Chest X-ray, PA view. Patient: 45 years old, sex F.
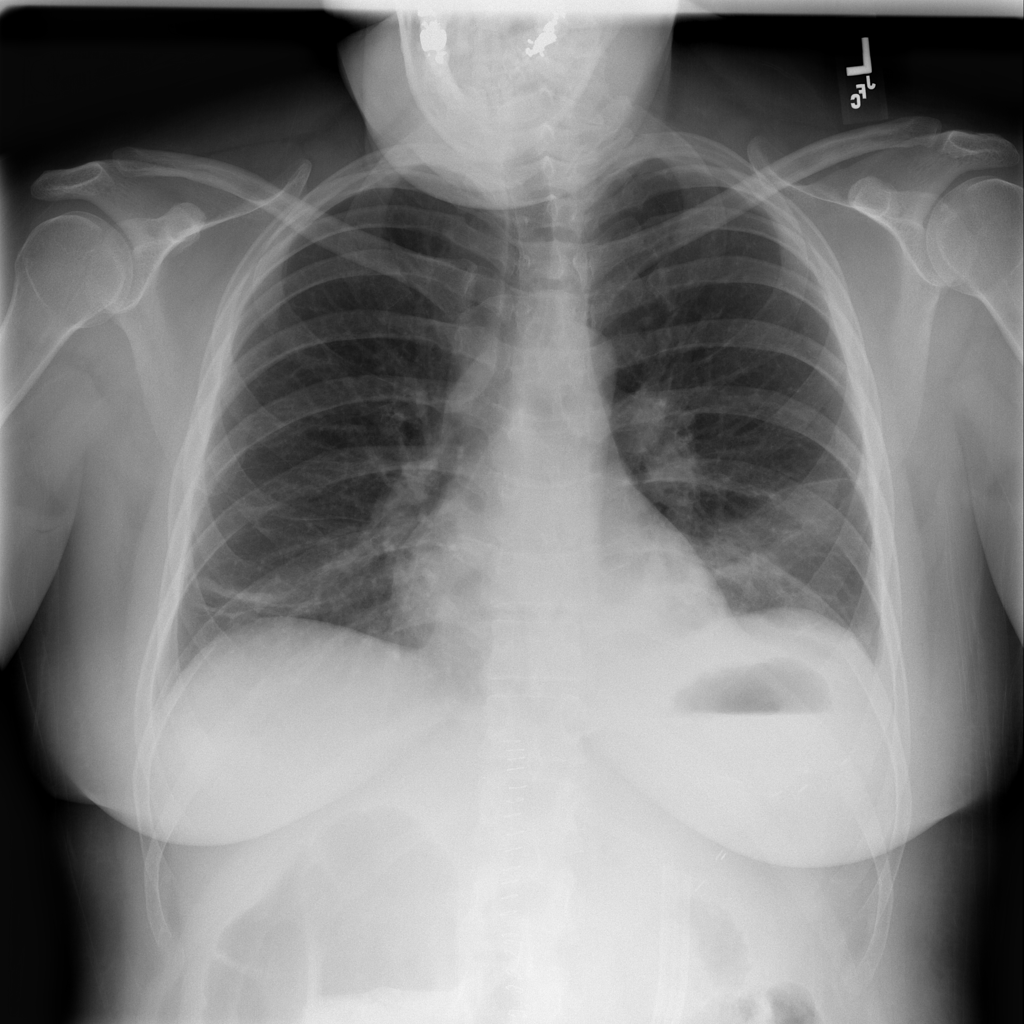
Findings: Atelectasis, Infiltration, Pneumonia